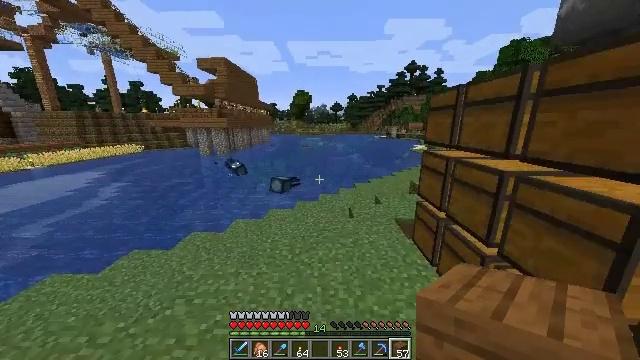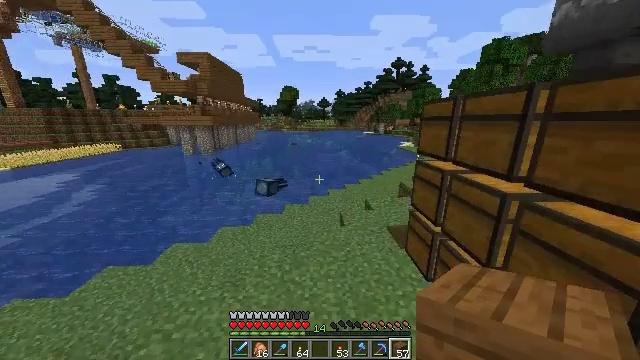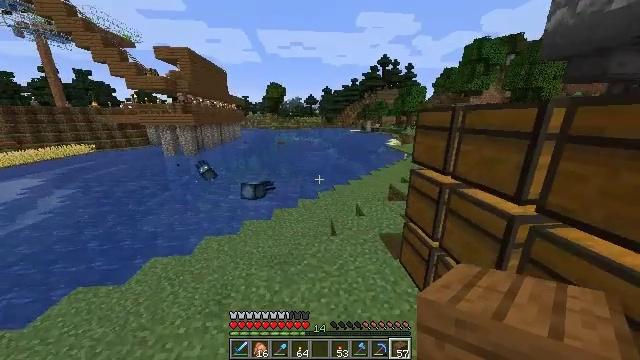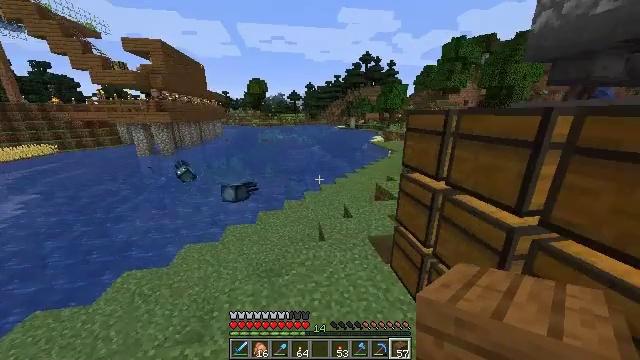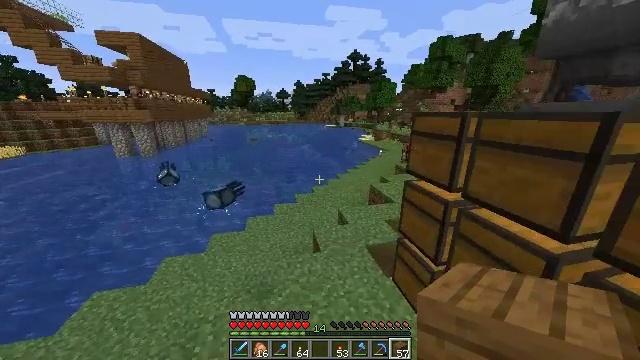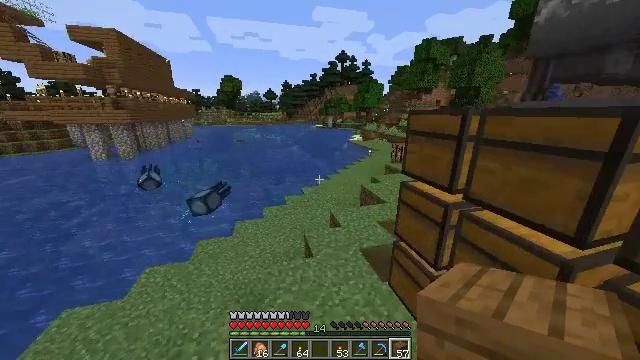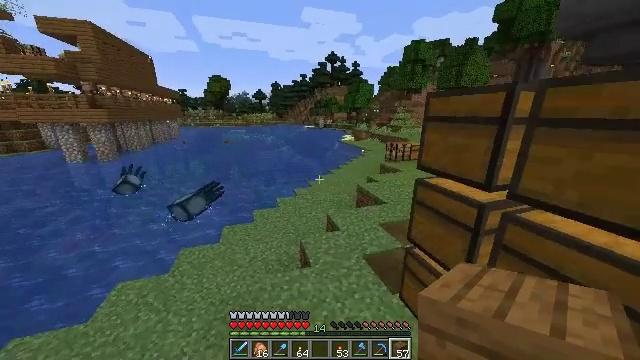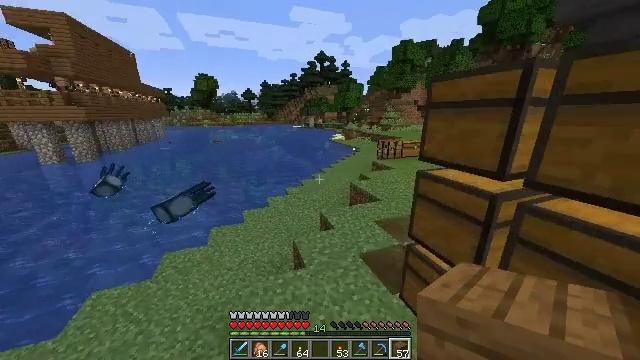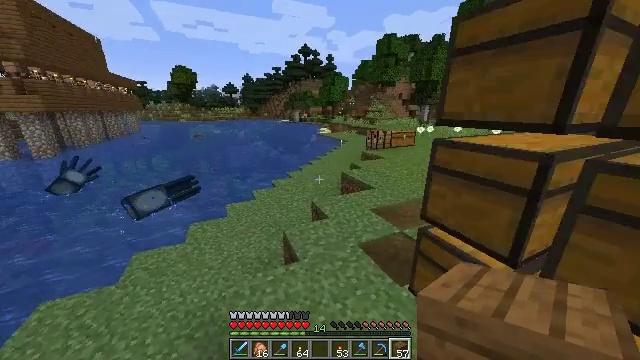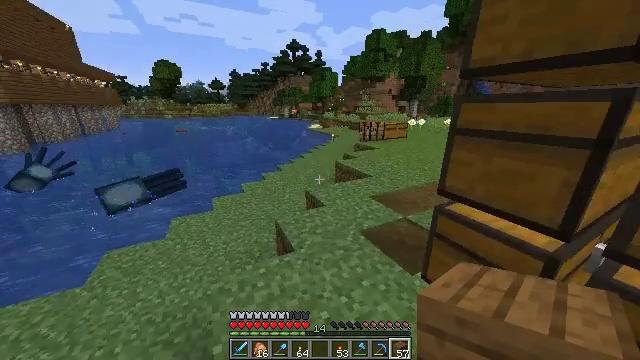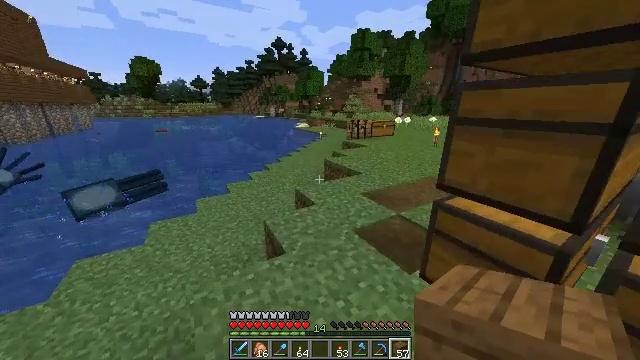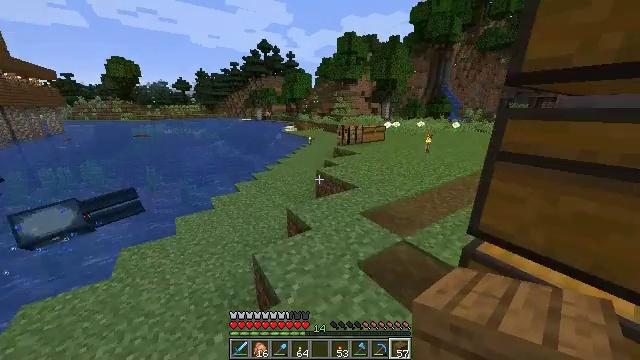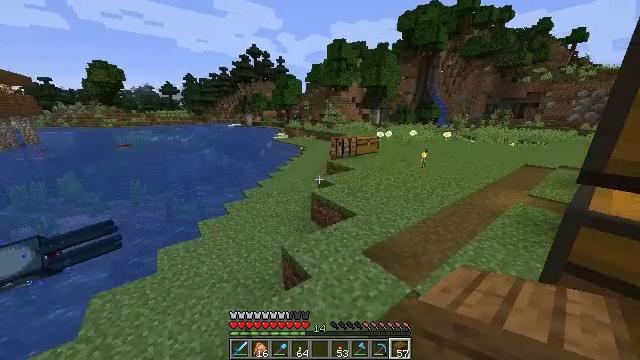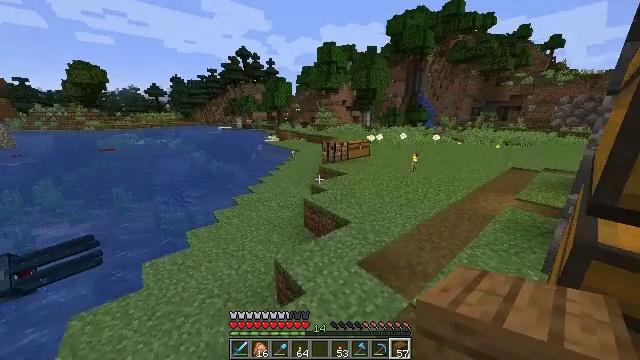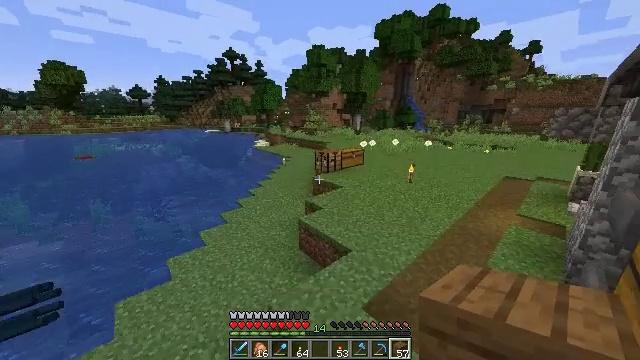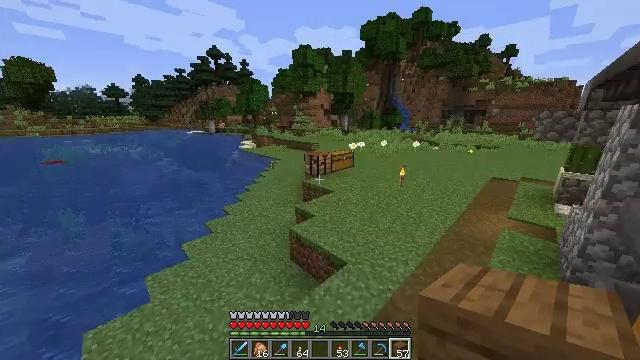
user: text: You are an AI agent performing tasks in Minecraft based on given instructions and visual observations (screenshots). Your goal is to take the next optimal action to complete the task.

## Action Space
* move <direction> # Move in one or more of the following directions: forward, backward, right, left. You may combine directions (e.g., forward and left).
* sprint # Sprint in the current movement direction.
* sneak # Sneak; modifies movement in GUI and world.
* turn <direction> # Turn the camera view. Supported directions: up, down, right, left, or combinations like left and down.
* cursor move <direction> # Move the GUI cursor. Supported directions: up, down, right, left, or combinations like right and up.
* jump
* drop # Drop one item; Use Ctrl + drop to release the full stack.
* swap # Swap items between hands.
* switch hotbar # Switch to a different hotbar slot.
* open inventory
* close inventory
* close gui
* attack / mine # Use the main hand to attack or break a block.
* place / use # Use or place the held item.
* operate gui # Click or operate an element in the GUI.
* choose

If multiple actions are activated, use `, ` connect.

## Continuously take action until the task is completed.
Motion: motion action
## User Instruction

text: Open the crafting grid to create a spruce slab.
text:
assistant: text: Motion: move forward, turn right and down, jump
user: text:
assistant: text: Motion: move forward, turn right, jump
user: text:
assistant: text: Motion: move forward, turn right, jump
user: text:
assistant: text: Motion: move forward, turn right, jump
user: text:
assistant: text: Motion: move forward, sprint, turn right, jump
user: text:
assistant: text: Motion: move forward, sprint, turn right, jump
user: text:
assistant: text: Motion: move forward, sprint, turn right, jump
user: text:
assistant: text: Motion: move forward, sprint, turn right and down, jump
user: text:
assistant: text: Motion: move forward, turn right, jump
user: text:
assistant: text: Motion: move forward, turn right, jump
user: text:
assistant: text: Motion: move forward, turn right, jump
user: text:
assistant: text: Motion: move forward, turn right, jump
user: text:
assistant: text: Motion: move forward, turn right, jump
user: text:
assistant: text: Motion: move forward, sprint, turn right, jump
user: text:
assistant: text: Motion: move forward, sprint, turn right, jump
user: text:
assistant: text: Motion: move forward, sprint, turn right, jump
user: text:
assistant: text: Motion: move forward, sprint, turn right, jump
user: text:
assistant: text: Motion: move forward, turn right, jump
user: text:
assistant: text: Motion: move forward, turn right, jump
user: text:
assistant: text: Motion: move forward, turn right, jump
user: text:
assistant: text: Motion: move forward, turn right, jump
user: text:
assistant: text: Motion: move forward, sprint, turn right, jump
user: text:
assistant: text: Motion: move forward, sprint, jump
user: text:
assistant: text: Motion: move forward, sprint, jump
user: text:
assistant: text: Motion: move forward, sprint, jump
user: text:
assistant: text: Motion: move forward, jump
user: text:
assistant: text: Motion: move forward, jump
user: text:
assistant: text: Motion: move forward, jump
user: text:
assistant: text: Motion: move forward, jump
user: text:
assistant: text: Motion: move forward, turn left, jump